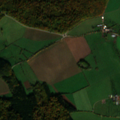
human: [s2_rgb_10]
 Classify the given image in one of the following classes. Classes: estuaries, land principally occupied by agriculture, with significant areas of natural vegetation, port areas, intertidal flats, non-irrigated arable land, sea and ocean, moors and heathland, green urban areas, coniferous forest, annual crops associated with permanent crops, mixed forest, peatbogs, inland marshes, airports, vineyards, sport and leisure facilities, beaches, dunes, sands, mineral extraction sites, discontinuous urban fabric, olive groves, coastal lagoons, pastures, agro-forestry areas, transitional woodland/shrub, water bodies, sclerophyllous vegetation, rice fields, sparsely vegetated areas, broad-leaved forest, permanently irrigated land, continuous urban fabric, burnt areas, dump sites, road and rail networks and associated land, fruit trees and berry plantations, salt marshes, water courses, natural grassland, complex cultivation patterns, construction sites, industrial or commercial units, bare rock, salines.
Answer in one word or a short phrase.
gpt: non-irrigated arable land, pastures, complex cultivation patterns, broad-leaved forest